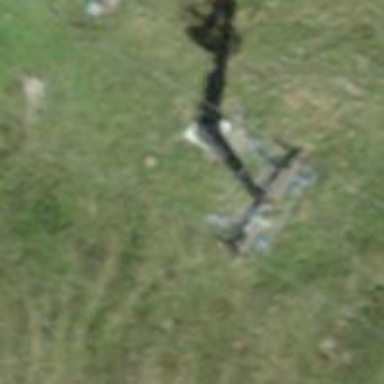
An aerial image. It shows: Pylon for aerialway.